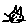
Label: cat